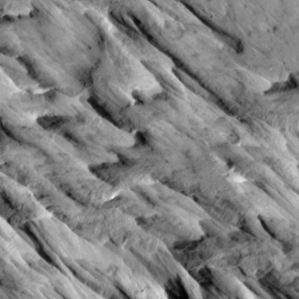
Label: non_frost